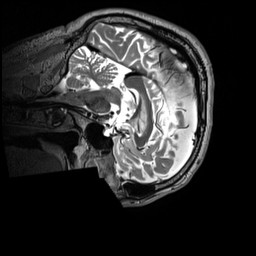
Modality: T2w
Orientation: sagittal
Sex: male
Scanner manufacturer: siemens
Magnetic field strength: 3 T
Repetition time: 3.2 s
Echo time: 0.409 s